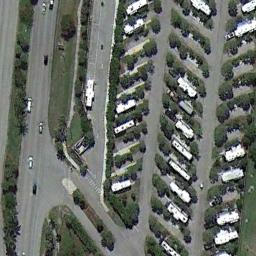
Label: residential